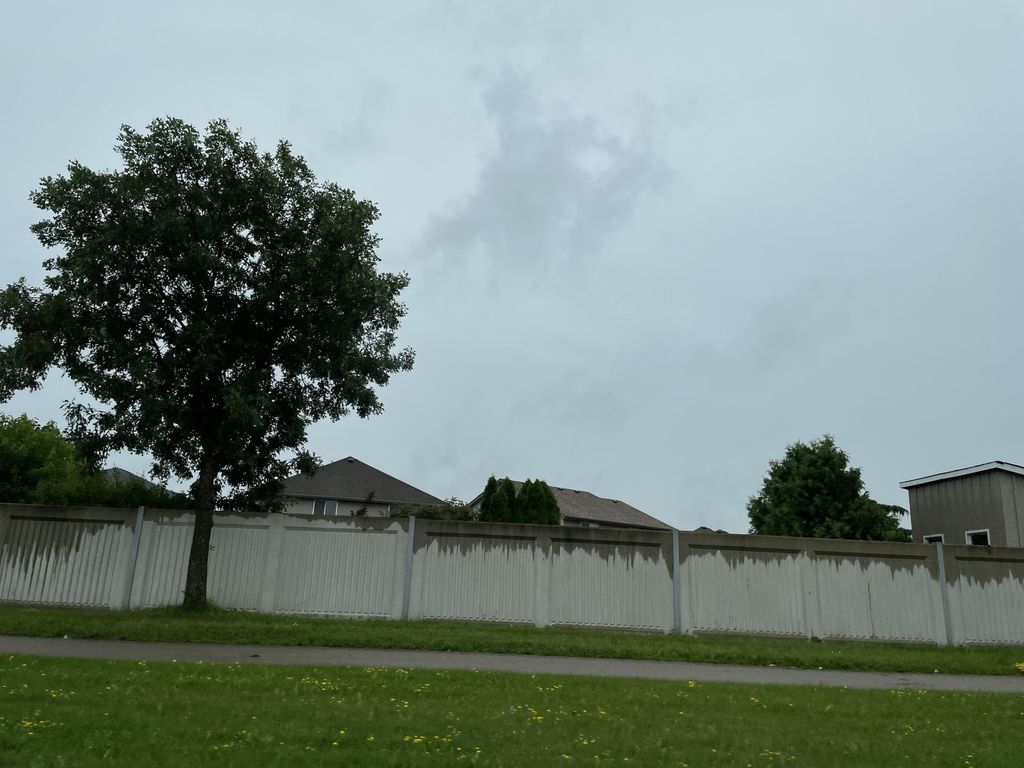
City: kitchener-waterloo